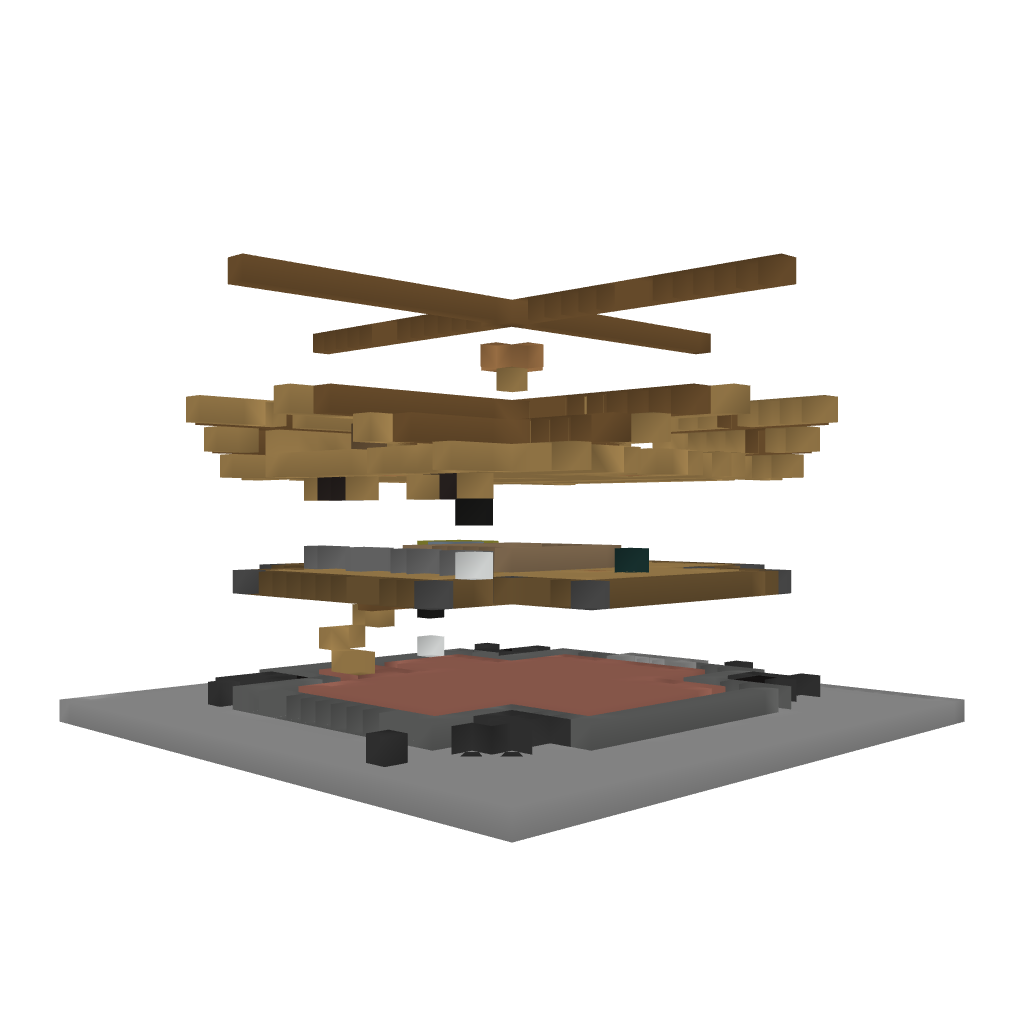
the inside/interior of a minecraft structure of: Another Medieval House